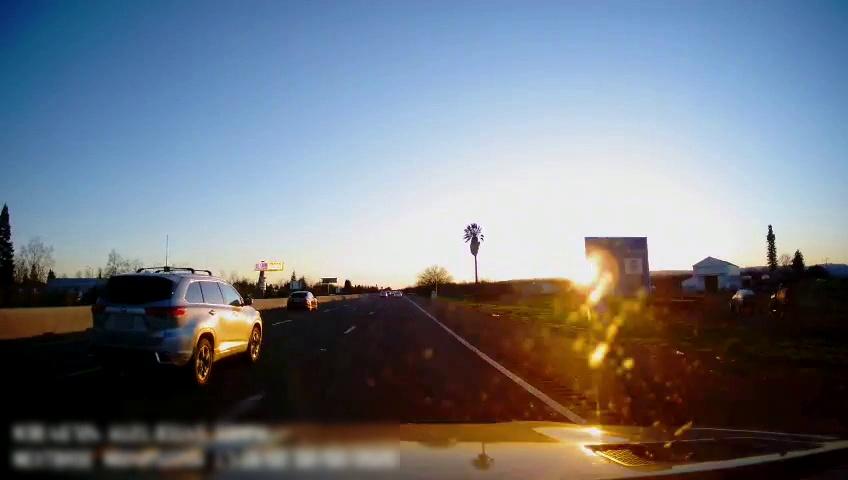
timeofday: Day
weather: Sunny
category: Drivable Space
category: Vehicles | Car
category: Vehicles | SUV
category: Vehicles | SUV
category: Vehicles | SUV
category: Lanes | Alternate Lane
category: Lanes | Alternate Lane
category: Lanes | Current Lane
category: Lanes | Alternate Lane
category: Traffic | Signs